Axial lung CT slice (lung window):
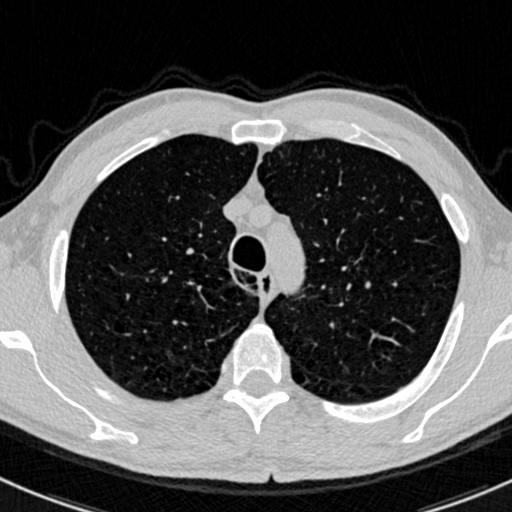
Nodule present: no